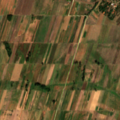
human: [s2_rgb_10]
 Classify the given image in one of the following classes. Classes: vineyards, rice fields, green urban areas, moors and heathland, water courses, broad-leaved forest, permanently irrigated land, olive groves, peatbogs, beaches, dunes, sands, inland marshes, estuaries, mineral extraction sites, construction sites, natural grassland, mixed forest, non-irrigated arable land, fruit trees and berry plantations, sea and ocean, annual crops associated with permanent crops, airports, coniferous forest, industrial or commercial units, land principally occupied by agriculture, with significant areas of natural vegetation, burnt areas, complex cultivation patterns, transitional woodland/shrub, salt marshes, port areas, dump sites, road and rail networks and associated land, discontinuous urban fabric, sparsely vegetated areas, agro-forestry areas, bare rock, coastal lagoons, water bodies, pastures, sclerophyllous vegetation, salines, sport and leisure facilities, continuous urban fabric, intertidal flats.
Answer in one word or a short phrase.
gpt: discontinuous urban fabric, non-irrigated arable land